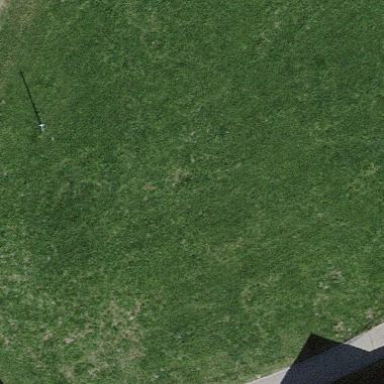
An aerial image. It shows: Open area covered with grass.